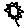
Label: flower